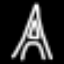
Label: The Eiffel Tower